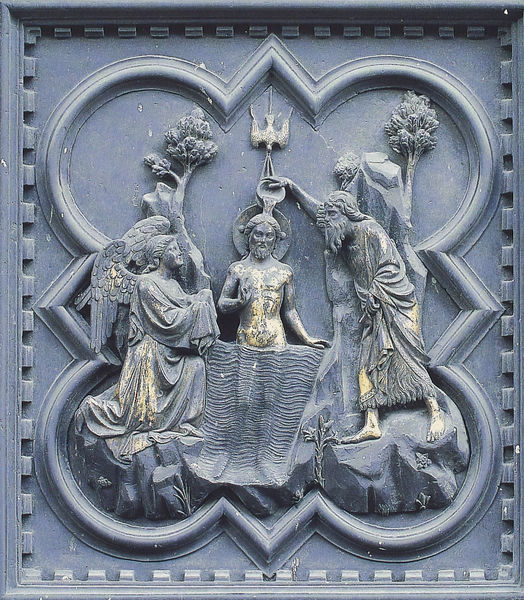
Titel: Südportal
Künstler: Andrea Pisano
Standort: Florenz, Baptisterium (EU - I - Toskana)
Schlagwörter: baum, berg, felsen, flügel, mann, nackt, wasser, bäume, fluss, tür, bart, johannes, stein, taube, täufer, gewand, gold, krone, locken, engel, relief, fels, tafel, knie, tauben, knien, christus, jesus, florenz, taufe, stien, kassette, baptisterium, brunelleschi, ghiberti, vierpass, taufen, jordan, taufe christi, heiliger geist, baptisterium florenz, taufe christ